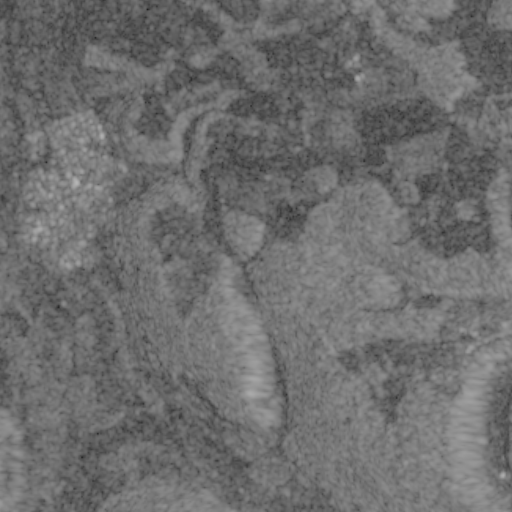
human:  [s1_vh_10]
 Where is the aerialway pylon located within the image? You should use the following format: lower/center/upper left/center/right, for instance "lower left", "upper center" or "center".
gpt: The aerialway pylon is located in the center right of the image.
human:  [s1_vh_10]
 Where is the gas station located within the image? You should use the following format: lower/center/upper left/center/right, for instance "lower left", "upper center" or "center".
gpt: The gas station is located in the center left of the image.
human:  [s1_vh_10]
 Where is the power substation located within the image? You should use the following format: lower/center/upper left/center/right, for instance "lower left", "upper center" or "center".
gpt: The power substation is located in the upper left of the image.
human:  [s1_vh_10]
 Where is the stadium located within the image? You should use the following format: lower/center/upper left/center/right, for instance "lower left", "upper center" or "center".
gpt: The stadium is located in the center right of the image.
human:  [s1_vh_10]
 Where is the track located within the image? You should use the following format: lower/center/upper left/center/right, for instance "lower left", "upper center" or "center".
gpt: The track is located in the center right of the image.
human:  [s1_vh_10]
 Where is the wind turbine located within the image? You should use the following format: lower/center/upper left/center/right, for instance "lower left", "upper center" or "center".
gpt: The wind turbine is located in the upper left of the image.
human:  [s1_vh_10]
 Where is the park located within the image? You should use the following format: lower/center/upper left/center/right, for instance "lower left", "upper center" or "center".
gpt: There is no park in the image.

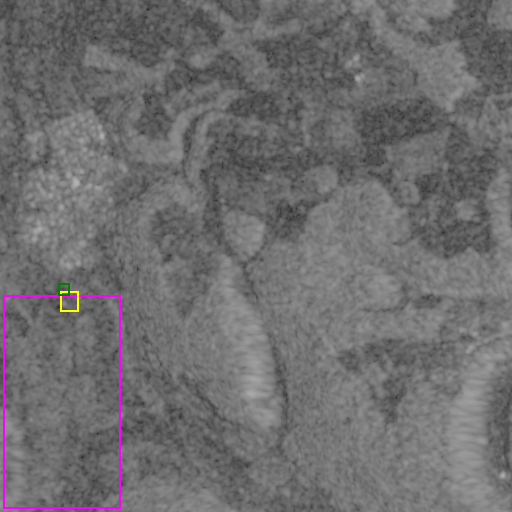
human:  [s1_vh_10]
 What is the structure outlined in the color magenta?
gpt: The structure outlined in magenta is a crop field.
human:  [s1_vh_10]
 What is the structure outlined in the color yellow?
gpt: The structure outlined in yellow is a park.
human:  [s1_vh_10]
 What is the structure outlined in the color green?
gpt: The structure outlined in green is a parking lot.
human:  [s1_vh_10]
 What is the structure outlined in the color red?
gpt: There is no red outline.